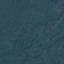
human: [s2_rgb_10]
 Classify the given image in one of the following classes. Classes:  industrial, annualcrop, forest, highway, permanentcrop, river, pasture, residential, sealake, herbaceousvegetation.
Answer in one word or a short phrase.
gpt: Forest